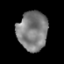
Tissue: prostate
Cell type: T cells
Senescence score: 0.2859
Nuclear area (px): 1160
Mean DAPI intensity: 125.702